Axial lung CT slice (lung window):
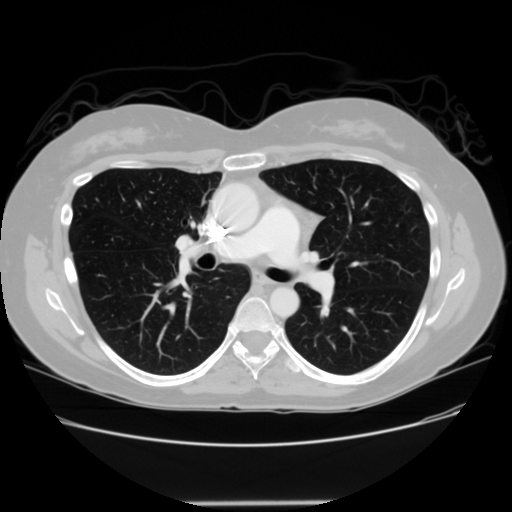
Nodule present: no